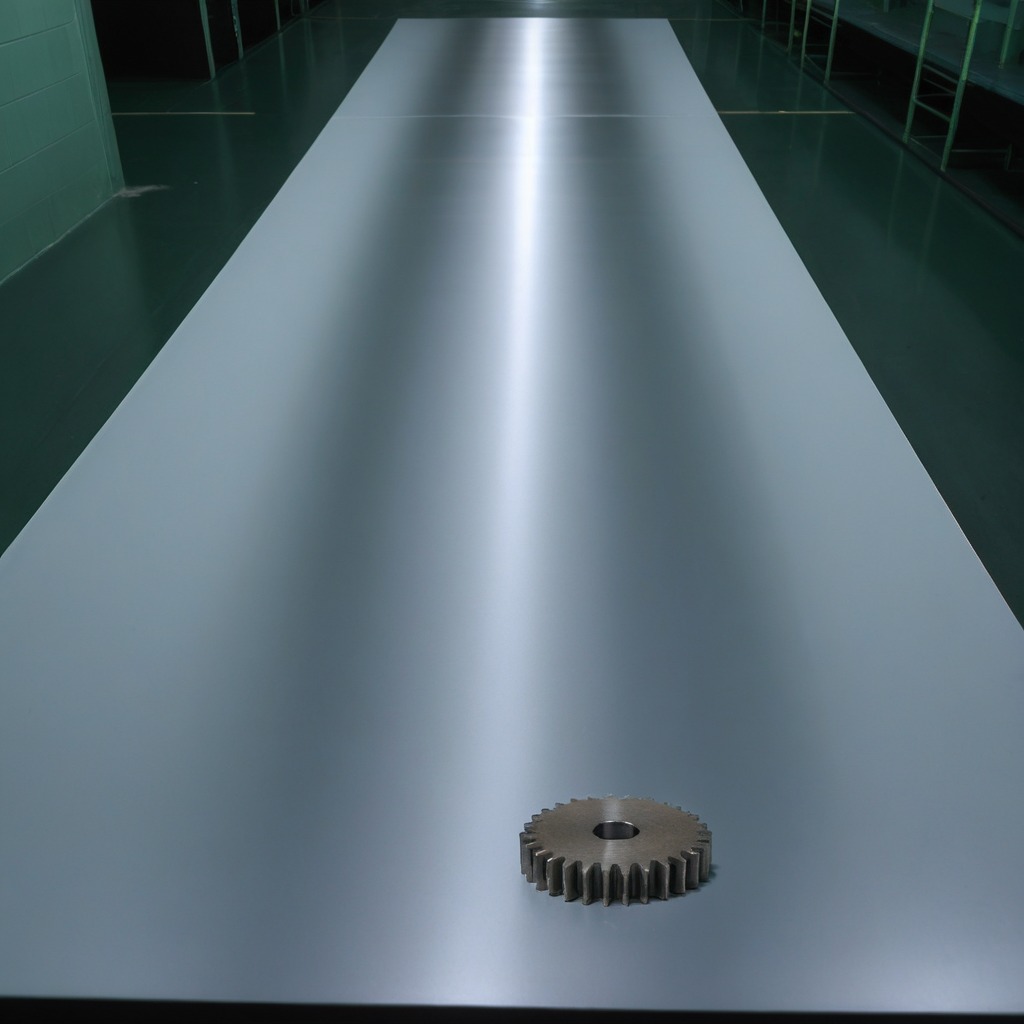
A steel gear with teeth is lying on the table.